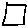
Label: square